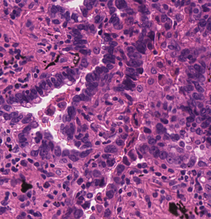
Tumor epithelial tissue: yes
Tumor-associated stroma tissue: yes
Normal tissue: no